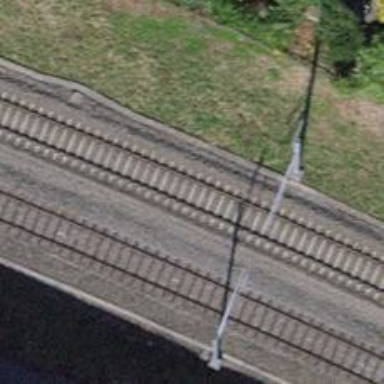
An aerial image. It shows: Single railway track with electrified contact line.